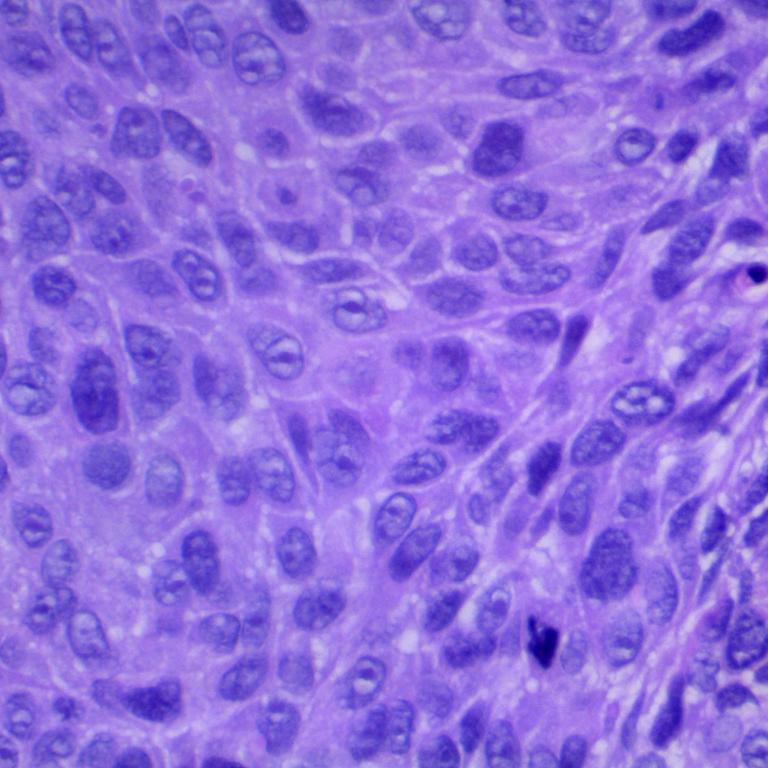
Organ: lung
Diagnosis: squamous carcinomas